Question: I've got a table with a varchar(128) field called 'identifier'. It is supposed to get a 3 letter identifier followed by an indexing number:
'''
ABC-1234
'''
At some point in the past, there was a bug and about 5,000 records were input as:
'''
ABC-12345
'''
Our numbers do not go that high, so these values are padded with zeros ('0').
I wrote out a script to make sure my Microsoft T-SQL lingo was going to work correctly in this MySQL database, but I was shocked to see, what looks like, MySQL adding my values together:
'''
SELECT
identifier,
SUBSTR(cast(identifier as char),1,4) as 'p',
SUBSTR(cast(identifier as char),6) as 'q',
SUBSTR(cast(identifier as char),1,4)+SUBSTR(cast(identifier as char),6) as 'p+q'
FROM drawing_table where length(identifier)=9
order by identifier desc;
'''
Here is a snippet of the output:
'''
identifier,p,q,p+q
STO-00021,STO-,0021,21
STO-00020,STO-,0020,20
STO-00019,STO-,0019,19
STO-00018,STO-,0018,18
STO-00017,STO-,0017,17
STO-00016,STO-,0016,16
STO-00015,STO-,0015,15
STO-00014,STO-,0014,14
STO-00013,STO-,0013,13
STO-00012,STO-,0012,12
STO-00011,STO-,0011,11
STO-00010,STO-,0010,10
STO-00009,STO-,0009,9
STO-00008,STO-,0008,8
STO-00007,STO-,0007,7
STO-00006,STO-,0006,6
STO-00005,STO-,0005,5
STO-00004,STO-,0004,4
STO-00003,STO-,0003,3
STO-00002,STO-,0002,2
STO-00001,STO-,0001,1
STA-00166,STA-,0166,166
STA-00165,STA-,0165,165
STA-00164,STA-,0164,164
STA-00163,STA-,0163,163
STA-00162,STA-,0162,162
STA-00161,STA-,0161,161
STA-00160,STA-,0160,160
STA-00159,STA-,0159,159
STA-00158,STA-,0158,158
STA-00157,STA-,0157,157
STA-00156,STA-,0156,156
STA-00155,STA-,0155,155
STA-00154,STA-,0154,154
STA-00153,STA-,0153,153
STA-00152,STA-,0152,152
STA-00151,STA-,0151,151
STA-00150,STA-,0150,150
STA-00149,STA-,0149,149
STA-00148,STA-,0148,148
STA-00147,STA-,0147,147
STA-00146,STA-,0146,146
STA-00145,STA-,0145,145
STA-00144,STA-,0144,144
STA-00143,STA-,0143,143
STA-00142,STA-,0142,142
STA-00141,STA-,0141,141
STA-00140,STA-,0140,140
STA-00139,STA-,0139,139
STA-00138,STA-,0138,138
'''

Why is MySQL trying to add my string values?
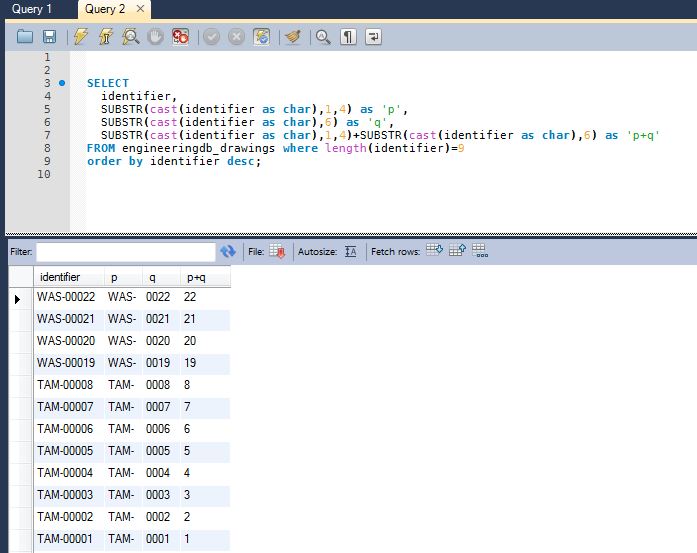
Answer: Use 'CONCAT(SUBSTR(cast(identifier as char),1,4), SUBSTR(cast(identifier as char),6))'